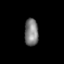
Tissue: skin
Cell type: Epithelial cells
Senescence score: 0.2477
Nuclear area (px): 368
Mean DAPI intensity: 126.391